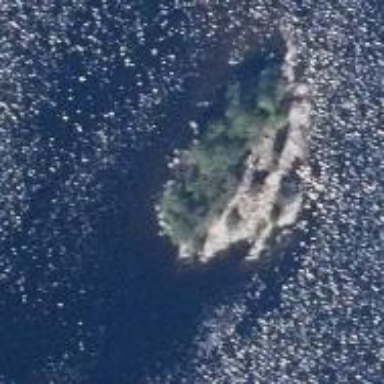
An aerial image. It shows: Islet.